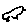
Label: bird